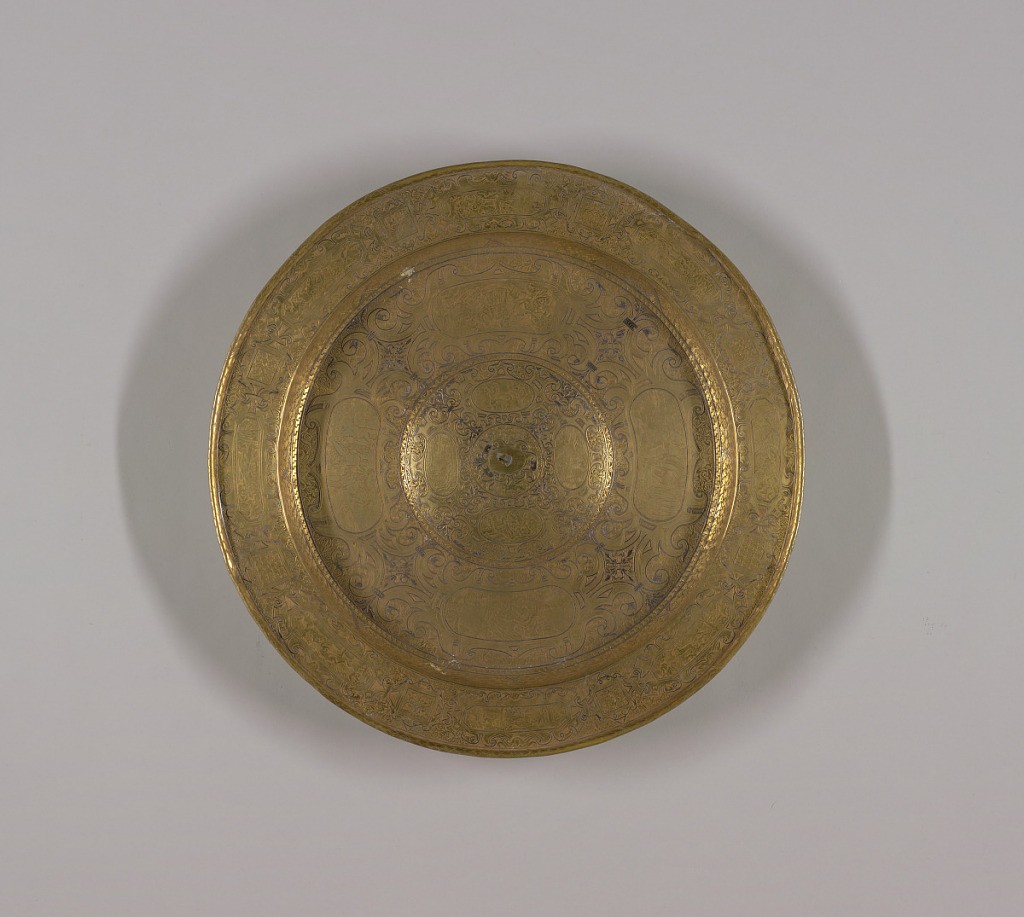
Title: Dish
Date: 16th century
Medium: Engraved brass inlaid with silver
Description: A wide rim with turned-over edge runs around a shallow dish with raised central boss. Scrolled cartouches are engraved with scenes from the chase and the Bible. In a round central medallion, a scrolled shield flanked by standing angels. Borders of bound fillets, interlacing lines and scrolling. Back fully engraved with foliation and a guilloche about shoulder. Engraved with name: Daniel D. Hanna.